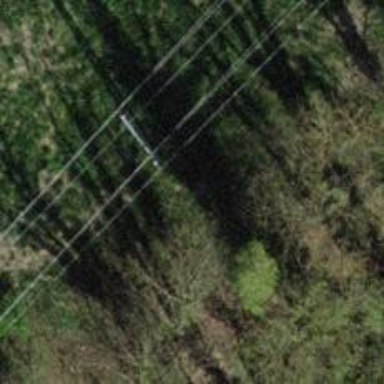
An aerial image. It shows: Minor power line with 3 cables.